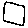
Label: square